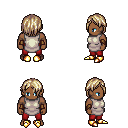
a pixel art fantasy rpg character, male body template, human, dark skin, white tunic, red pants, white blonde bangs hairstyle, cloth bracers, gold boots, four views (front, back, left, right), 2x2 character sprite sheet, small pixel art, hard edges, no anti-aliasing